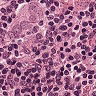
Metastatic tissue present: yes